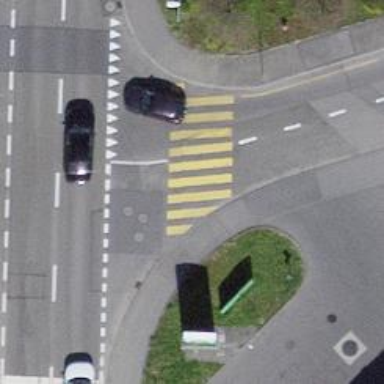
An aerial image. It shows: Kerb serving as barrier.